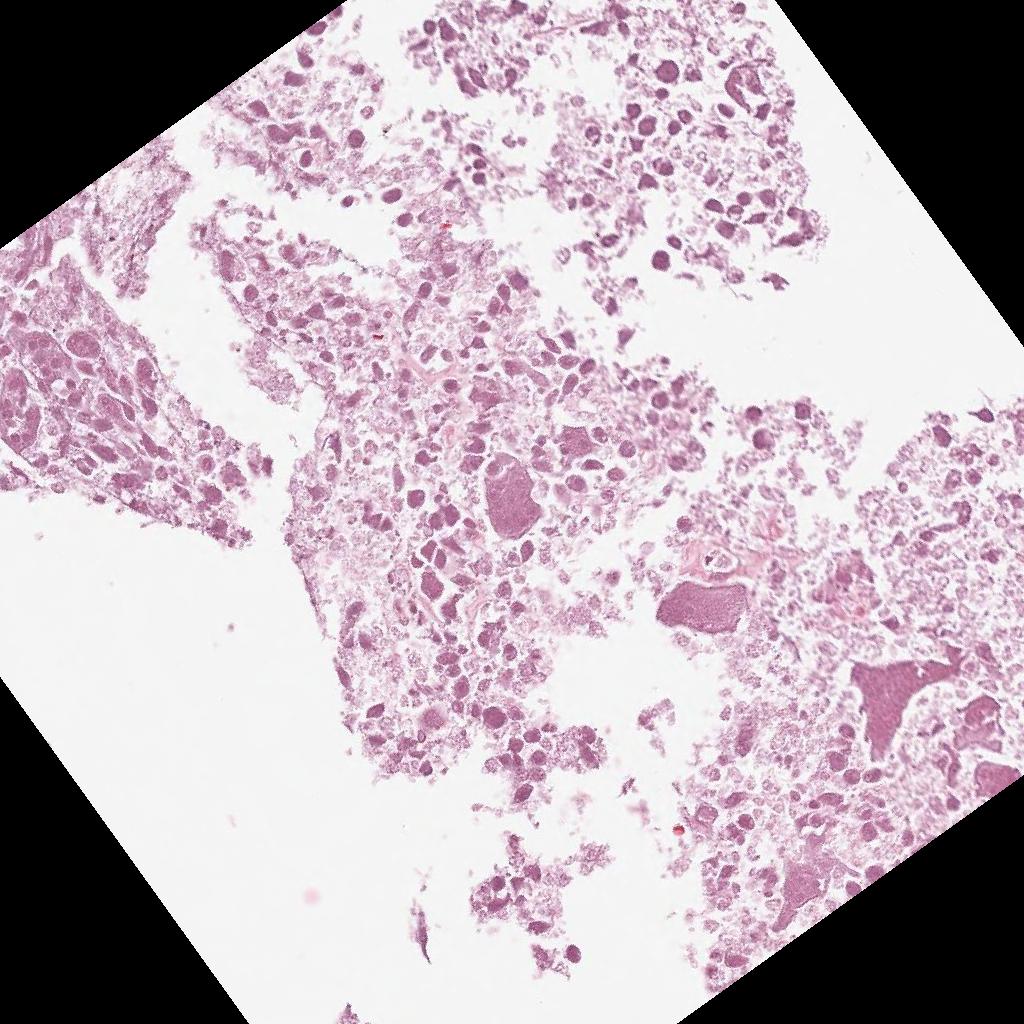
Label: Non-Viable-Tumor